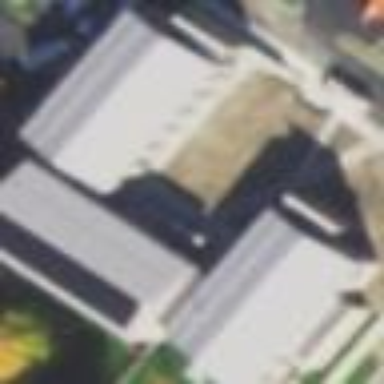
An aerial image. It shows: Library building.